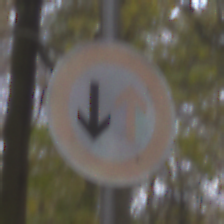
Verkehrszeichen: VorrangDesGegenverkehrs
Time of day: MorningAfternoon
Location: Outdoor (Nature)
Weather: Overcast
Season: Autumn
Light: Natural